Aerial crown-view tile of a tropical tree (Barro Colorado Island, Panama), acquired 20250818:
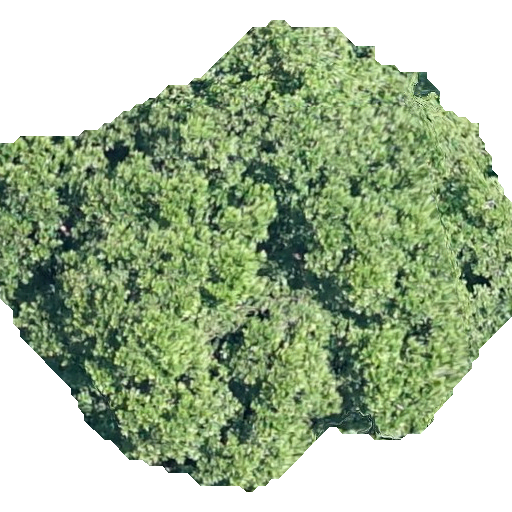
Species: Anacardium excelsum
GBIF accepted scientific name: Anacardium excelsum
Crown area: 252.595 m²